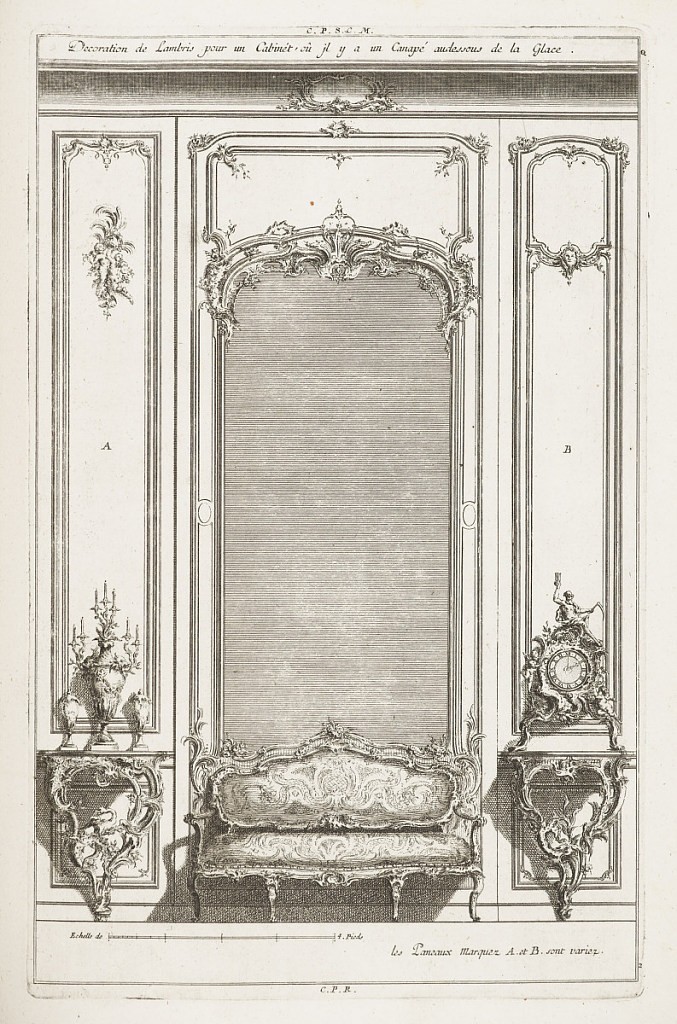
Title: Decoration de Lambris pour un Cabinet (Decoration for Panelling for an Office)
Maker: François de Cuvilliés the Elder, Belgian, 1695 - 1768
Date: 1695–1768
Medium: Engraving and etching on white laid paper
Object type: Print
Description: At center, settee in Rococo motif, flanked by side tables; left table with candelabrum and right with clock topped with Father Time holding hourglass and scythe. Left panel: A; right panel: B. Mirror in center framed with C-curves.